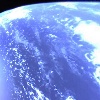
Label: water